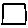
Label: square